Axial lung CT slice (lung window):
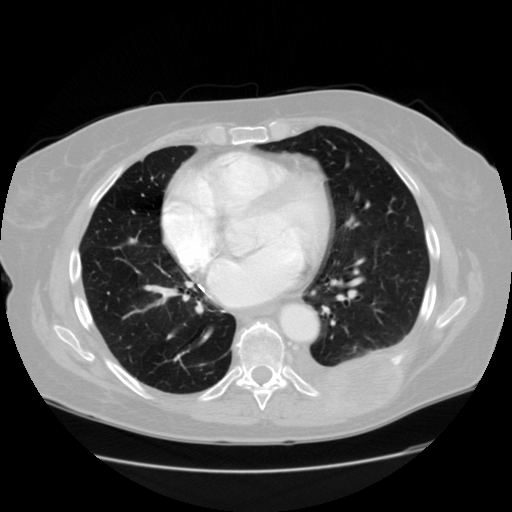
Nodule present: no